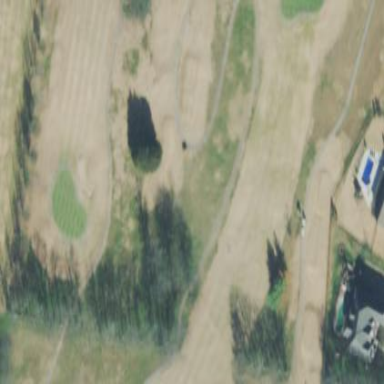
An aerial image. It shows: Grassy area designated as golf fairway.